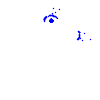
Particle: electron